Question: My app should implement login with facebook but I have noticed that every time I want to login the facebook tell me you are already authorize this app , the question if I already authorized the app the facebook should return automatically without pressing the okey button as I saw in other applications ?
see the attached image

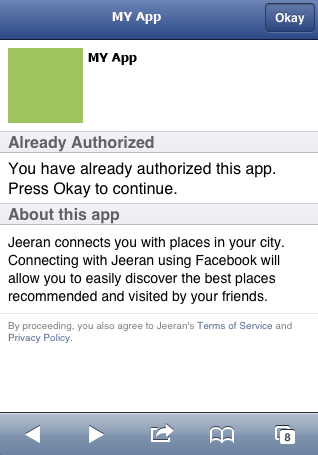
Answer: I fixed my problem by doing the following steps :
1- login to your facebook as admin to your app.
2- go to <URL>.
3- go to > >
4- set the to enabled